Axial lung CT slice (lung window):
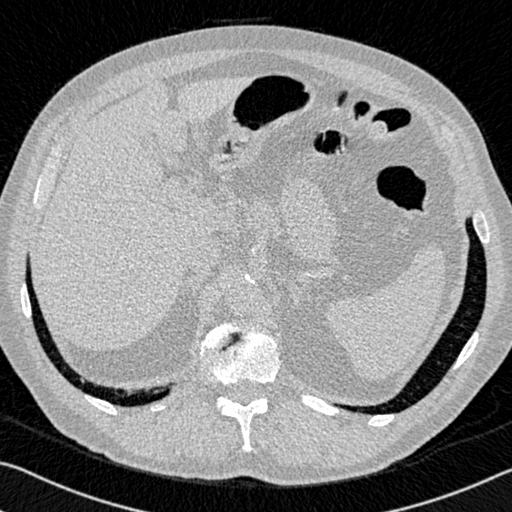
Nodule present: no